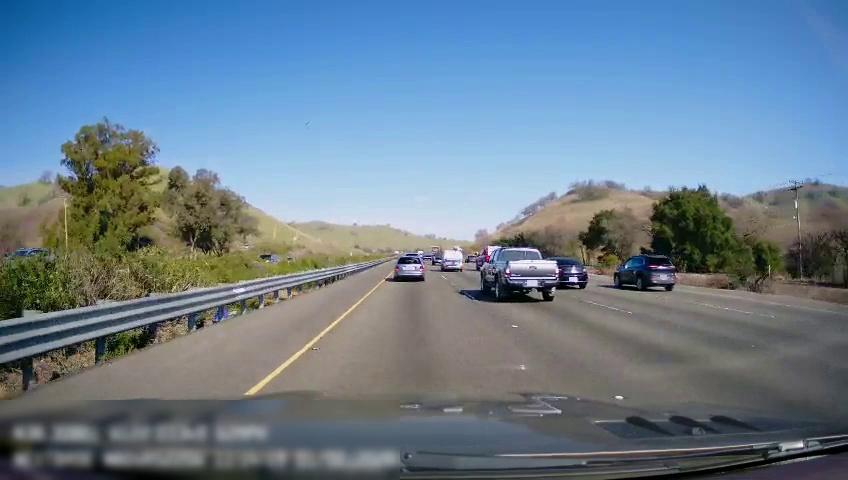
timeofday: Day
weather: Sunny
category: Drivable Space
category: Vehicles | Car
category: Vehicles | Car
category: Vehicles | Car
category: Vehicles | SUV
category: Vehicles | SUV
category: Vehicles | Truck
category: Vehicles | Truck
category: Vehicles | Car
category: Vehicles | SUV
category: Vehicles | Van
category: Vehicles | Truck
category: Vehicles | SUV
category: Lanes | Current Lane
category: Lanes | Current Lane
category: Lanes | Alternate Lane
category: Lanes | Alternate Lane